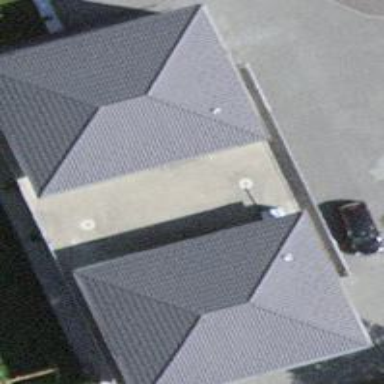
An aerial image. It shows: Building.